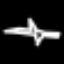
Label: airplane